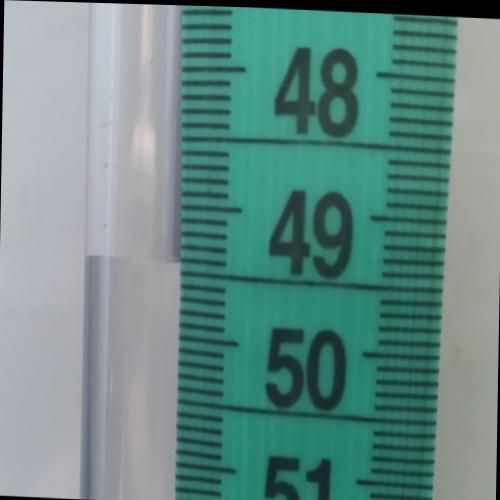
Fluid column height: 49.4 cm